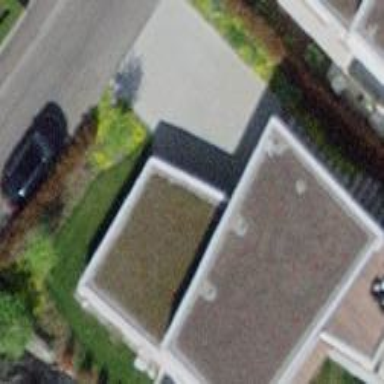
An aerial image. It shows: Garage.